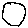
Label: circle